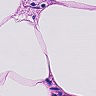
Metastatic tissue present: no